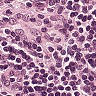
Metastatic tissue present: no